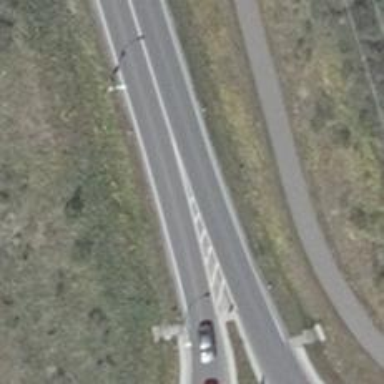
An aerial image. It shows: Primary highway with separate cycleway made of asphalt.